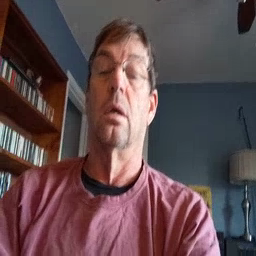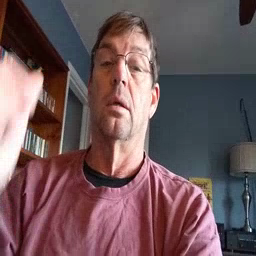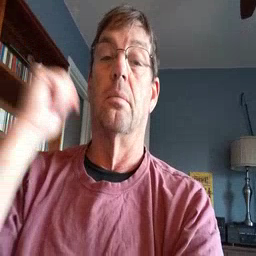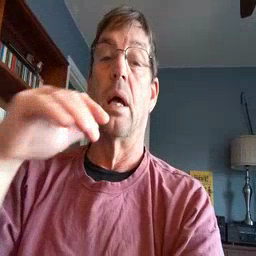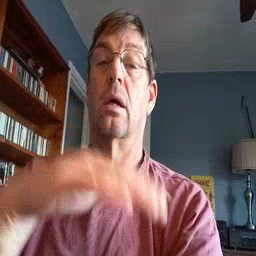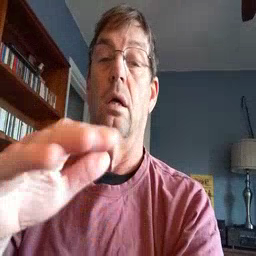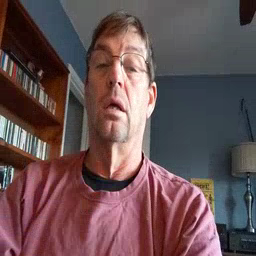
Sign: backyard